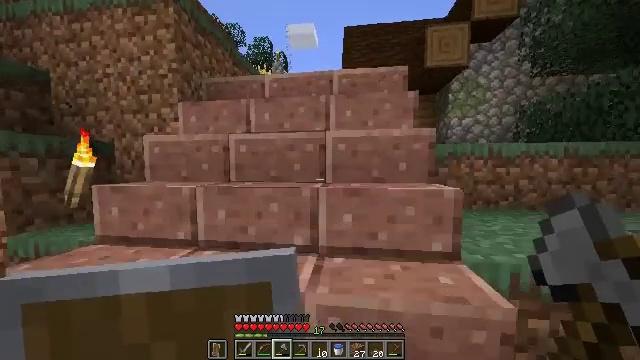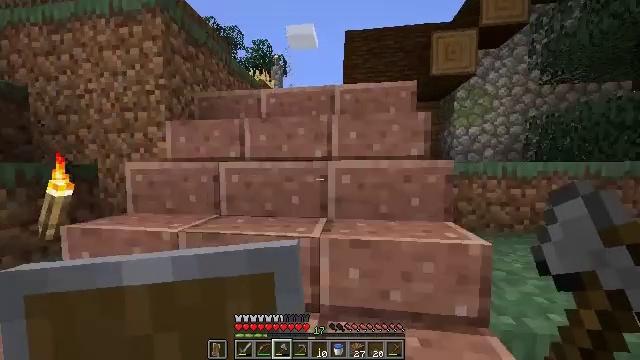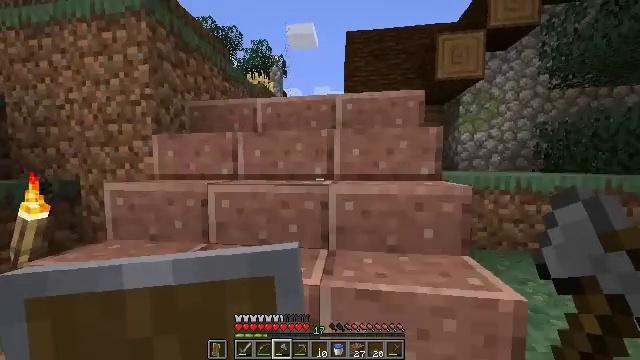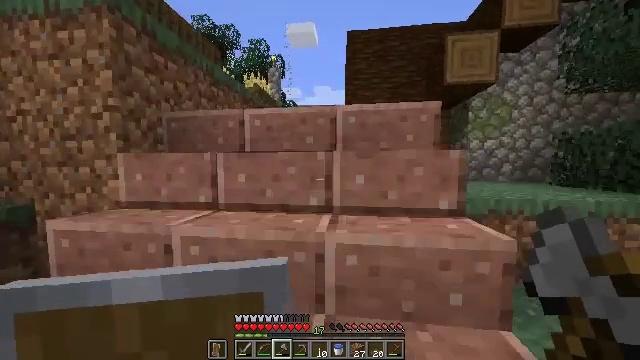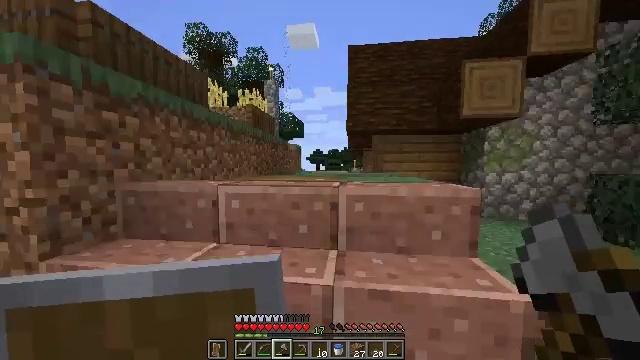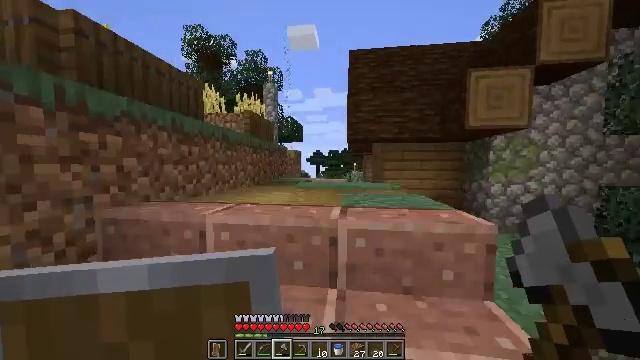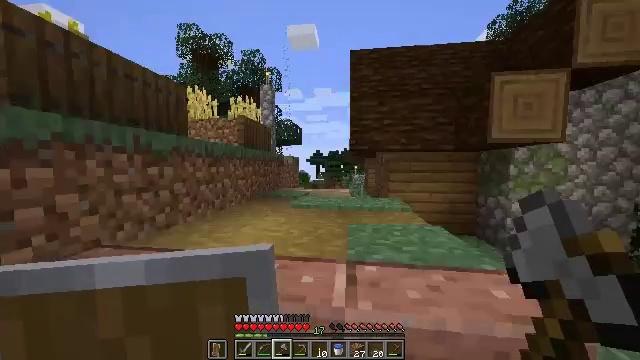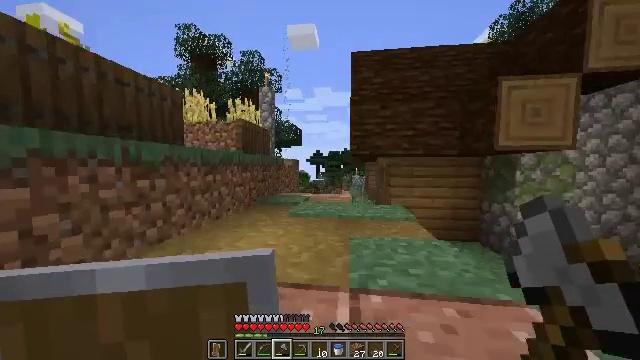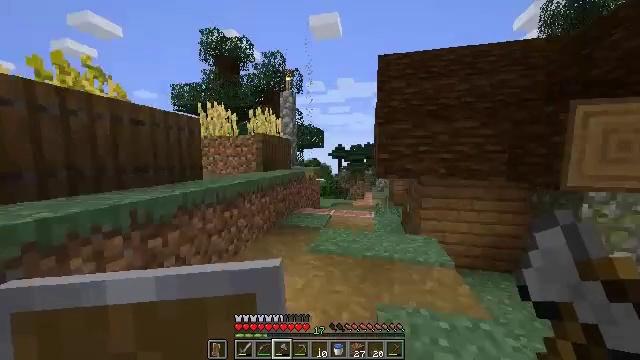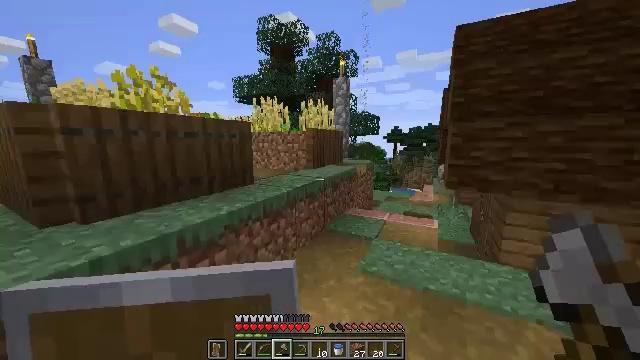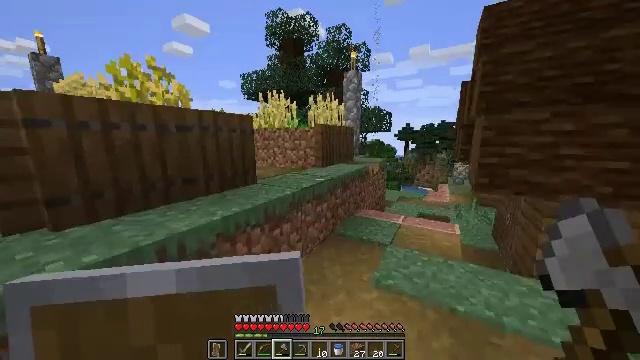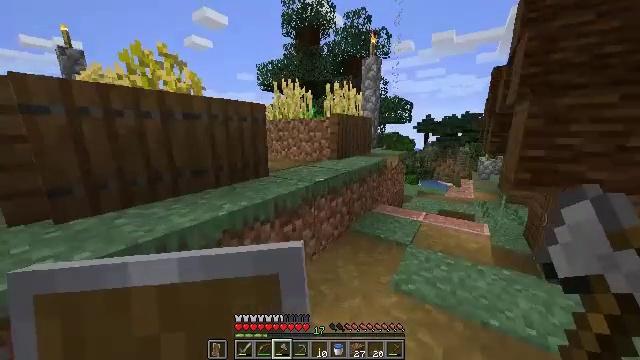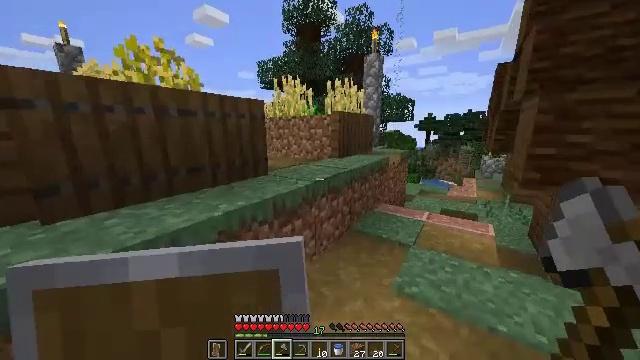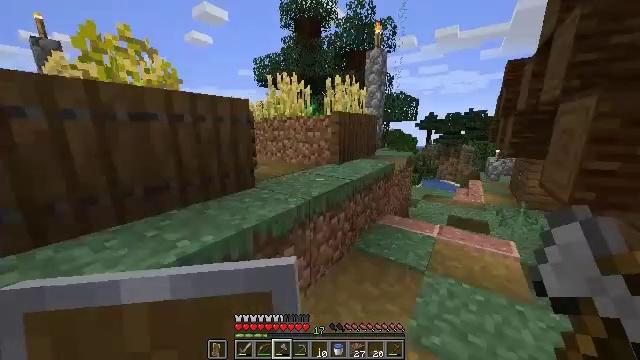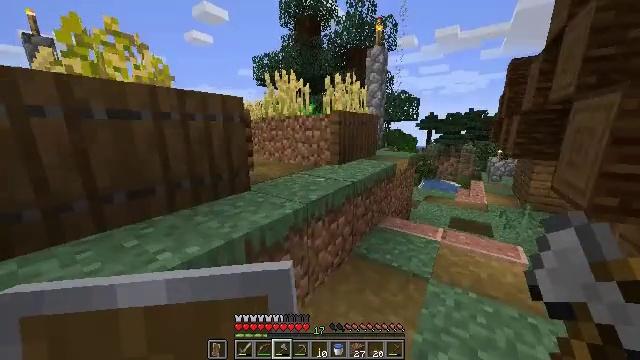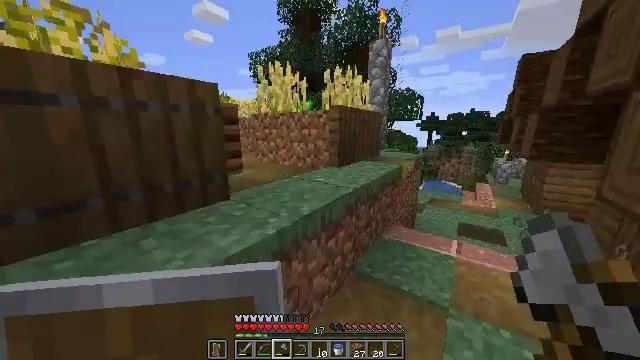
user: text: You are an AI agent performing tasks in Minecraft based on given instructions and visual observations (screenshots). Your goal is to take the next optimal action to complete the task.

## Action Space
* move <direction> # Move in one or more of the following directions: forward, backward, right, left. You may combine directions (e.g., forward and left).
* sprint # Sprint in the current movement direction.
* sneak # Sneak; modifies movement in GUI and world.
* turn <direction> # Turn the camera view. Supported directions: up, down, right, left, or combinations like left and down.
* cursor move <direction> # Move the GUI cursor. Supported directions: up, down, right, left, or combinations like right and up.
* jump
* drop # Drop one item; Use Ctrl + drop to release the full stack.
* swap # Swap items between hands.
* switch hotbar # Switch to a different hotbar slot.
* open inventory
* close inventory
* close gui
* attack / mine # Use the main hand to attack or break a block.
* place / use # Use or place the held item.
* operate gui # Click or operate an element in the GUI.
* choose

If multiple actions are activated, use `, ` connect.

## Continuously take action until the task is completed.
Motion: motion action
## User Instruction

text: Collect the pumpkin stem for seeds.
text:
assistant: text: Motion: move forward
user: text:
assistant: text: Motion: move forward
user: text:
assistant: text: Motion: move forward, jump
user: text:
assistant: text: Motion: move forward, jump
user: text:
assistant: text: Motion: move forward, jump
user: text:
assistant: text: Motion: move forward, jump
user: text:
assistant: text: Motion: move forward
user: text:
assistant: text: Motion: move forward, turn left and down
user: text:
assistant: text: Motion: move forward, turn left and down
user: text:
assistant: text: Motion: move forward, turn left
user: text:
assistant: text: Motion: move forward, turn left and down
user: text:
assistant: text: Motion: move forward
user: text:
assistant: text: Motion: move forward
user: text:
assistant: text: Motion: move forward
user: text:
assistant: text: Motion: move forward
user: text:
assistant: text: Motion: move forward, turn left and down, jump
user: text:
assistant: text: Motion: move forward, turn left and down, jump
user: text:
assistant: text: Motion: move forward, turn left and down, jump
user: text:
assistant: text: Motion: move forward and move right, turn left and down
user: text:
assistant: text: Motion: move forward and move right, turn left and down
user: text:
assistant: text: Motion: move forward and move right, turn left and down
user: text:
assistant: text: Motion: move forward, turn left and down
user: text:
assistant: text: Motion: move forward, turn left and down
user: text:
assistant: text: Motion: move forward, turn left and down
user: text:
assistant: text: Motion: turn left and down
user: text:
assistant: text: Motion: turn left
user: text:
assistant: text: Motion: no_op
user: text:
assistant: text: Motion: turn right and up
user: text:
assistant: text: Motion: move forward, turn right and up
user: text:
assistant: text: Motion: move forward, turn right